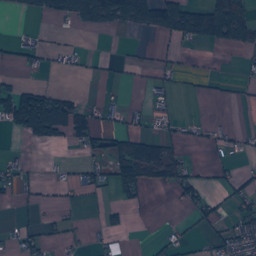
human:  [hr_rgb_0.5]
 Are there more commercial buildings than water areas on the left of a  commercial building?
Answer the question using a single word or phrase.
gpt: no

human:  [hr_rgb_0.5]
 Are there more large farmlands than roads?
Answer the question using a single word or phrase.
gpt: no

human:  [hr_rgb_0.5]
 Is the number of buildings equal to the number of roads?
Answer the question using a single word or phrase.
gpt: no

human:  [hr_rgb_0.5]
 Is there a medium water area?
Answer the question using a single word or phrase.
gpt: yes

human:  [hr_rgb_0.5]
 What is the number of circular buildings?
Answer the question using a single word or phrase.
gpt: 3

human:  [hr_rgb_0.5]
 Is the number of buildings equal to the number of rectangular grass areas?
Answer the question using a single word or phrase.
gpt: no

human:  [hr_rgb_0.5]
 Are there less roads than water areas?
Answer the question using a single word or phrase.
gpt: no

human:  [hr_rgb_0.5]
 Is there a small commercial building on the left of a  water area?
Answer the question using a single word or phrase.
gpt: yes

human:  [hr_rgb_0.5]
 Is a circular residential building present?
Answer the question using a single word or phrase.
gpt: yes

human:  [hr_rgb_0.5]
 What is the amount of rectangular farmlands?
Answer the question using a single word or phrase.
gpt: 28

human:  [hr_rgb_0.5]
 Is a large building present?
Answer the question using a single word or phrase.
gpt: yes

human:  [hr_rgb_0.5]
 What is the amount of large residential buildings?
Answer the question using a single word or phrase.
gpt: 4

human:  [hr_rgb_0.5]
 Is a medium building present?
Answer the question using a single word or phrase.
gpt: yes

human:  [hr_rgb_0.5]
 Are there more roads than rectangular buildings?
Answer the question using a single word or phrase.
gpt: no

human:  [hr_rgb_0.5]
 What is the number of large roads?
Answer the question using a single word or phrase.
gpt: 0

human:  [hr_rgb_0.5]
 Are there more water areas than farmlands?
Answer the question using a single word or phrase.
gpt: yes

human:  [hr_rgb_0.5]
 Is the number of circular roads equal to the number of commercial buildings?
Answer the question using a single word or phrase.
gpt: no

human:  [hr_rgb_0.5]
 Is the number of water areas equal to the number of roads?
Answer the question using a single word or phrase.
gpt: no

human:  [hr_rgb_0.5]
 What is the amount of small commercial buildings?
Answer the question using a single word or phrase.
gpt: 15

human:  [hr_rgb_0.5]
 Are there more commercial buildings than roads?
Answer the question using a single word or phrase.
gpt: no

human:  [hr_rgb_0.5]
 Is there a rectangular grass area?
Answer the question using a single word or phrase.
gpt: yes

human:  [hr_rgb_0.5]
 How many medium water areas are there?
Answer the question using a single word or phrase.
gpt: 3

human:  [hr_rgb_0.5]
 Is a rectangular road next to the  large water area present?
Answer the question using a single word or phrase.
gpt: no

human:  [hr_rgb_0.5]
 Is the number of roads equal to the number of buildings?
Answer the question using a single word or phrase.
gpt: no

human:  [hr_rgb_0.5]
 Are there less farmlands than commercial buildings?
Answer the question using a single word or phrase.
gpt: no

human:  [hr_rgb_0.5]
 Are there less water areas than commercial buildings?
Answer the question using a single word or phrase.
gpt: no

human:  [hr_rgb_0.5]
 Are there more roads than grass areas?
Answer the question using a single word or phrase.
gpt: yes

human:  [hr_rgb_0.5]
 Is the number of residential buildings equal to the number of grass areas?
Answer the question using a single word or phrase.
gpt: no

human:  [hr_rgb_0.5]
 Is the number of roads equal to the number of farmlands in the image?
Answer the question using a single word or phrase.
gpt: no

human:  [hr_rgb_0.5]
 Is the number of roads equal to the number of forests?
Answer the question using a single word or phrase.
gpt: no

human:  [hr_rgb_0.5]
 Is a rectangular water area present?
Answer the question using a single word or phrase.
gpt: yes

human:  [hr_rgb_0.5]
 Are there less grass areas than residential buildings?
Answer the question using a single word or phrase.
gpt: yes

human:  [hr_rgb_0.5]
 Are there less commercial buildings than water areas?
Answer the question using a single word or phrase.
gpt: yes

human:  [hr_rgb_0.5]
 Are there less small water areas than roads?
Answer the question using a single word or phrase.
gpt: yes

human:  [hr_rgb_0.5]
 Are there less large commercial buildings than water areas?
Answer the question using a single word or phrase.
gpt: yes

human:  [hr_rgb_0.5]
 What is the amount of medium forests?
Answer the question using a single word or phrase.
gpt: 21